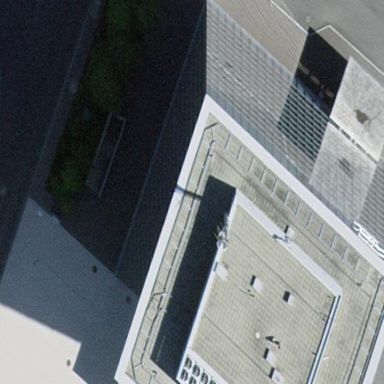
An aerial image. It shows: Office building.